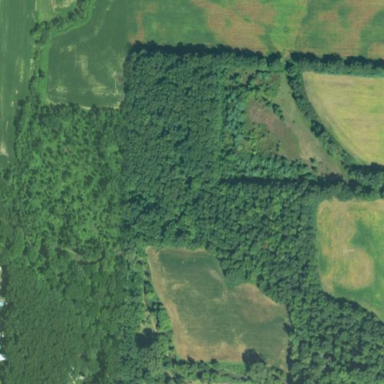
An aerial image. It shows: Beautiful woodland area.